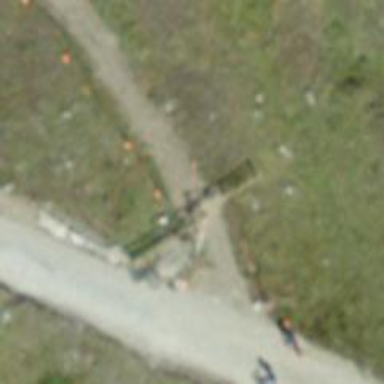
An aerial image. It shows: Guidepost providing information.